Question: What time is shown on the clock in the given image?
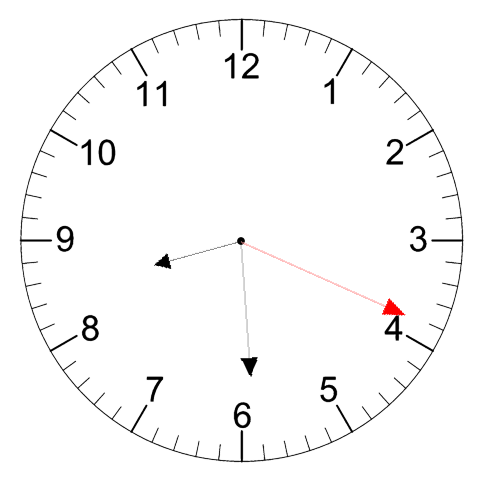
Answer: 08:29:19